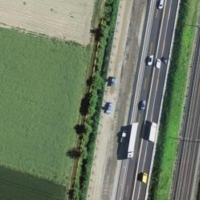
EUNIS habitat code: 57
Species observed at this site:
Milvus migrans